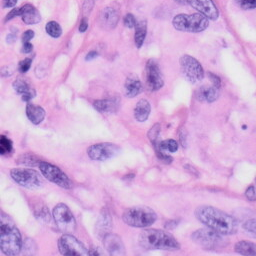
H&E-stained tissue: Skin